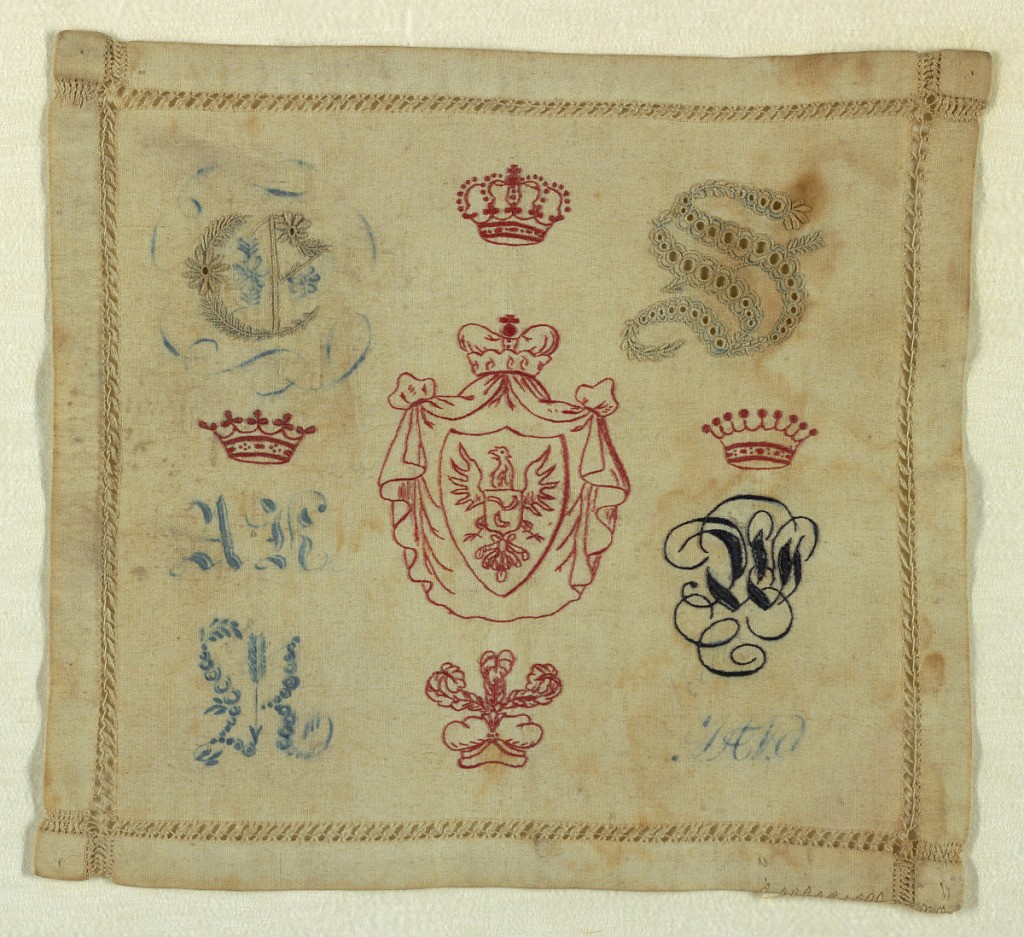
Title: Sampler
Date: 19th century
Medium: cotton, silk Technique: embroidered on plain weave
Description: Fine stem stitch outlines two coronets, a crest, in blue. The initials W, S punched with buttonhole stitch. AK, JAV, and scrolls printed in blue. Drawn work borders.